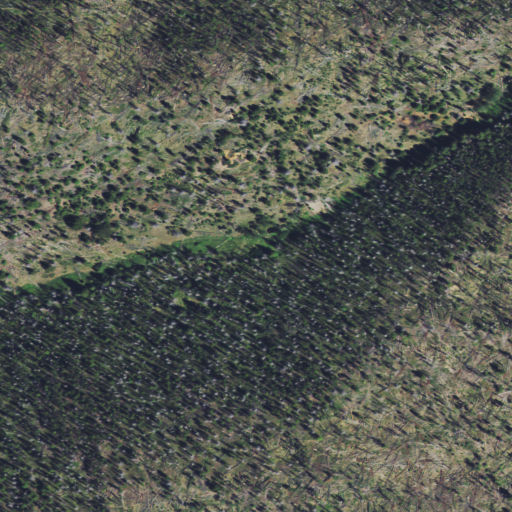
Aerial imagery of valley in Montana named La Belle Gulch containing only evergreen forest